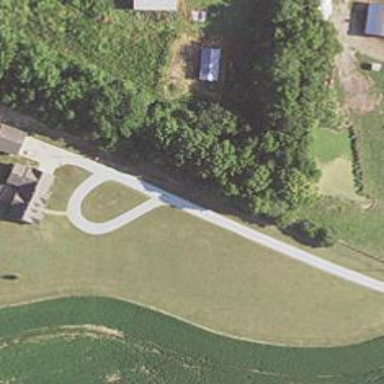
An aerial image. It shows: Driveway leading to service road.